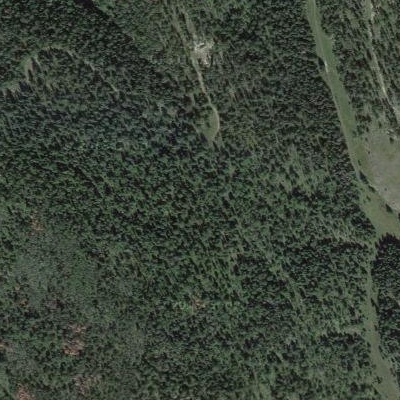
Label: Forest